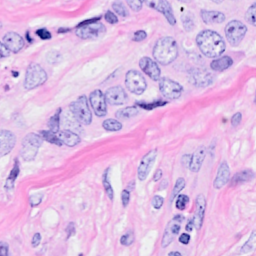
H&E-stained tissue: Breast